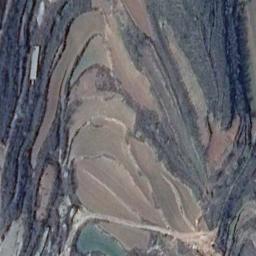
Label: terrace